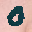
Label: 0